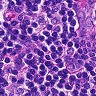
Metastatic tissue present: no